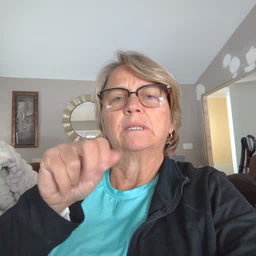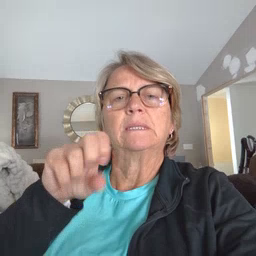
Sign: jeans